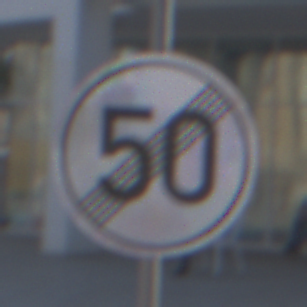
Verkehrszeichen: EndeGeschwindigkeit50
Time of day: MorningAfternoon
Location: Outdoor (Urban)
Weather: Clear
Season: NotSpecified
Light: Natural